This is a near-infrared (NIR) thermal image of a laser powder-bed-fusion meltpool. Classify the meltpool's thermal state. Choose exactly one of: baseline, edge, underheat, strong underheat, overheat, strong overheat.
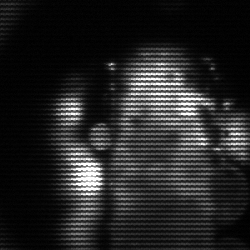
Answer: strong underheat